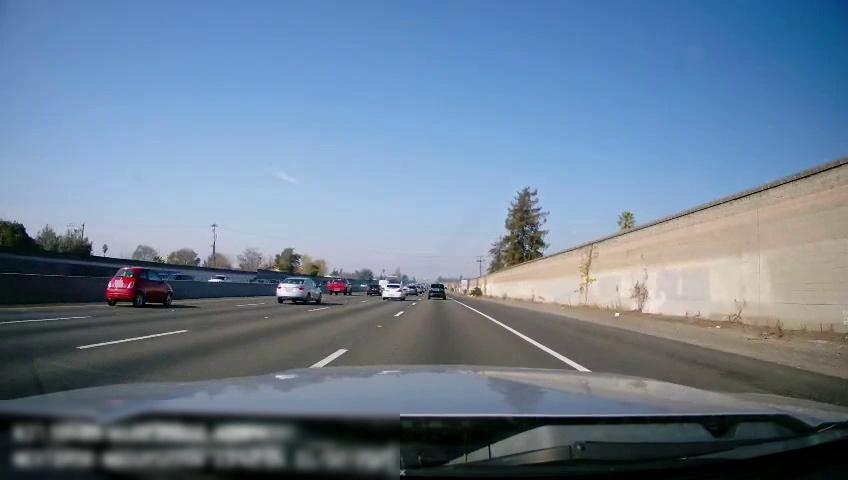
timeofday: Day
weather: Sunny
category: Drivable Space
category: Vehicles | SUV
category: Vehicles | SUV
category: Vehicles | Van
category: Vehicles | Car
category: Vehicles | Car
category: Vehicles | Truck
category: Vehicles | Car
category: Vehicles | Car
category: Lanes | Current Lane
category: Lanes | Current Lane
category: Lanes | Alternate Lane
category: Lanes | Alternate Lane
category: Lanes | Alternate Lane